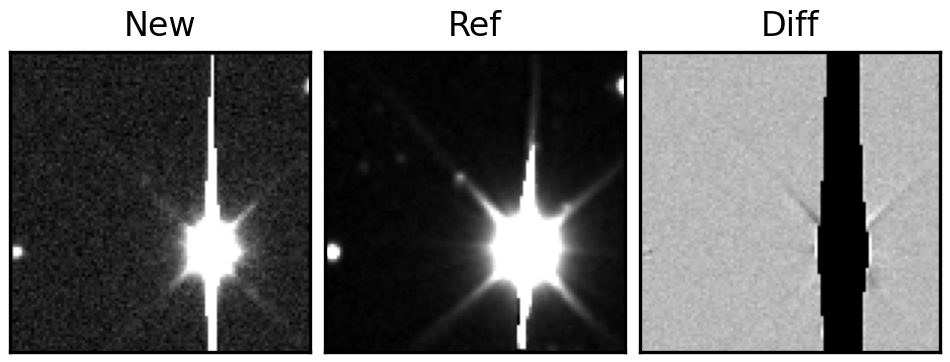
Label: bogus